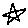
Label: star